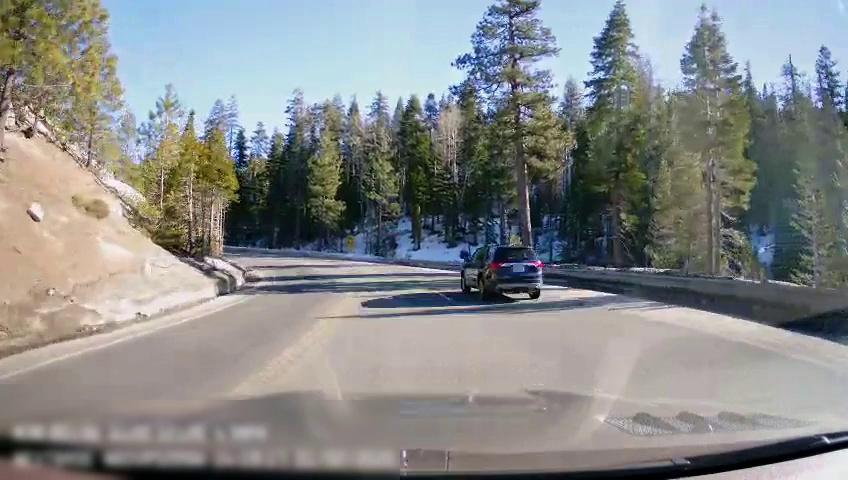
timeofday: Day
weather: Sunny
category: Drivable Space
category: Vehicles | SUV
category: Lanes | Current Lane
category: Lanes | Opposite Lane